Question: I want to create a shape like this:
'''
ccccccc
cccccc
ccccc
cccc
ccc
cc
c
'''
My code is:
'''
#include <iostream>
using namespace std;
int main(){
int i, j;
for(i = 0; i < 7; i++){
for(j = 7; j > 7; j--){
cout << 'c';
}
cout << endl;
}
return 0;
}
'''
But in terminal the output I get is some blank lines.
What am I doing wrong?

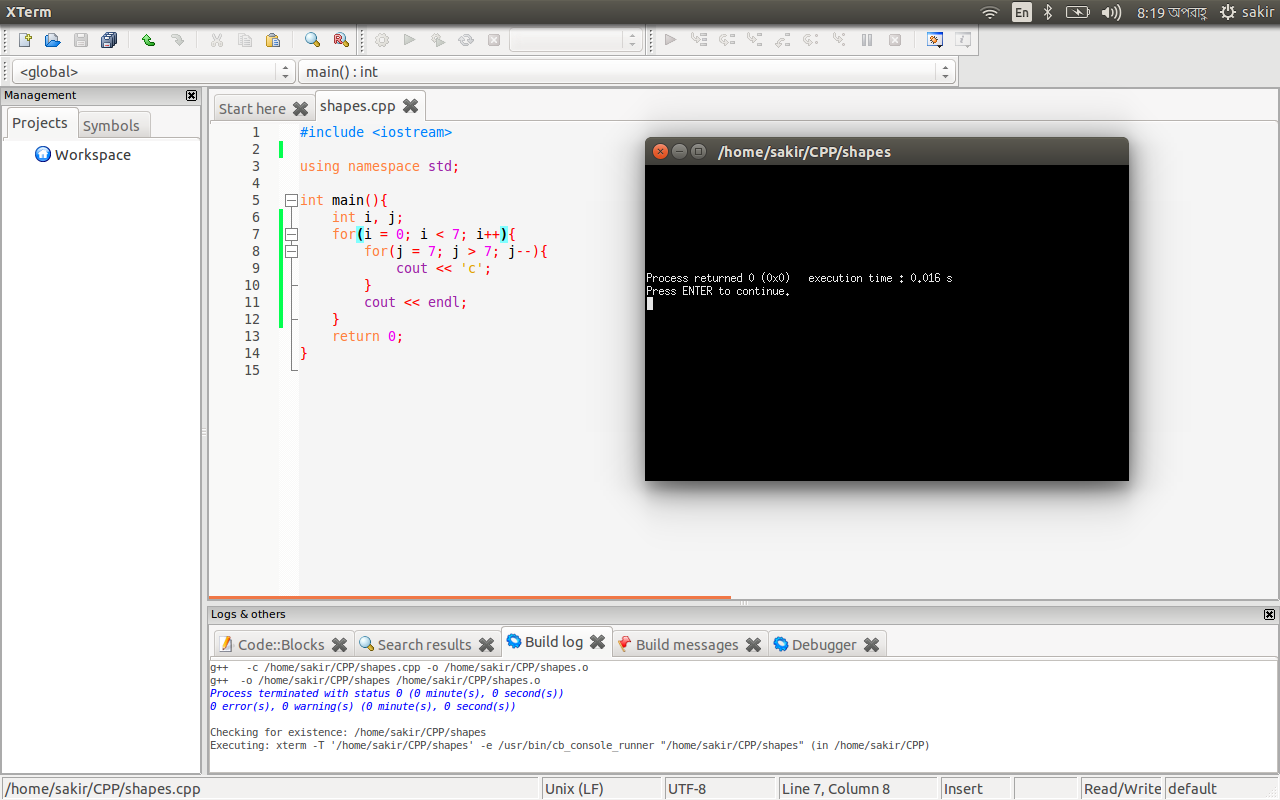
Answer: 'for(j = 7; j > 7; j--){' This expression is always false.
You need to write 'for(j = 7; j > i; j--){'